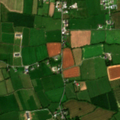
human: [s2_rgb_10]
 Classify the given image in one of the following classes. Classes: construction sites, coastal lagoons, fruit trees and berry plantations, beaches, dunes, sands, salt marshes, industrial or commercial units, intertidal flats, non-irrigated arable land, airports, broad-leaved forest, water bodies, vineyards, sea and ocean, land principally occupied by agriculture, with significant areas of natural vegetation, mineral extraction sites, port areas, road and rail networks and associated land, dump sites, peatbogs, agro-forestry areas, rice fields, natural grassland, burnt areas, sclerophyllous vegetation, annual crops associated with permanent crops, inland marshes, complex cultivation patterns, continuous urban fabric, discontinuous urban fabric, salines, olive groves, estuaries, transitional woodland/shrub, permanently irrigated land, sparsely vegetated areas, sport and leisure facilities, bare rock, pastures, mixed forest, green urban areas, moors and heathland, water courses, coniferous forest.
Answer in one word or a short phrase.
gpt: non-irrigated arable land, pastures